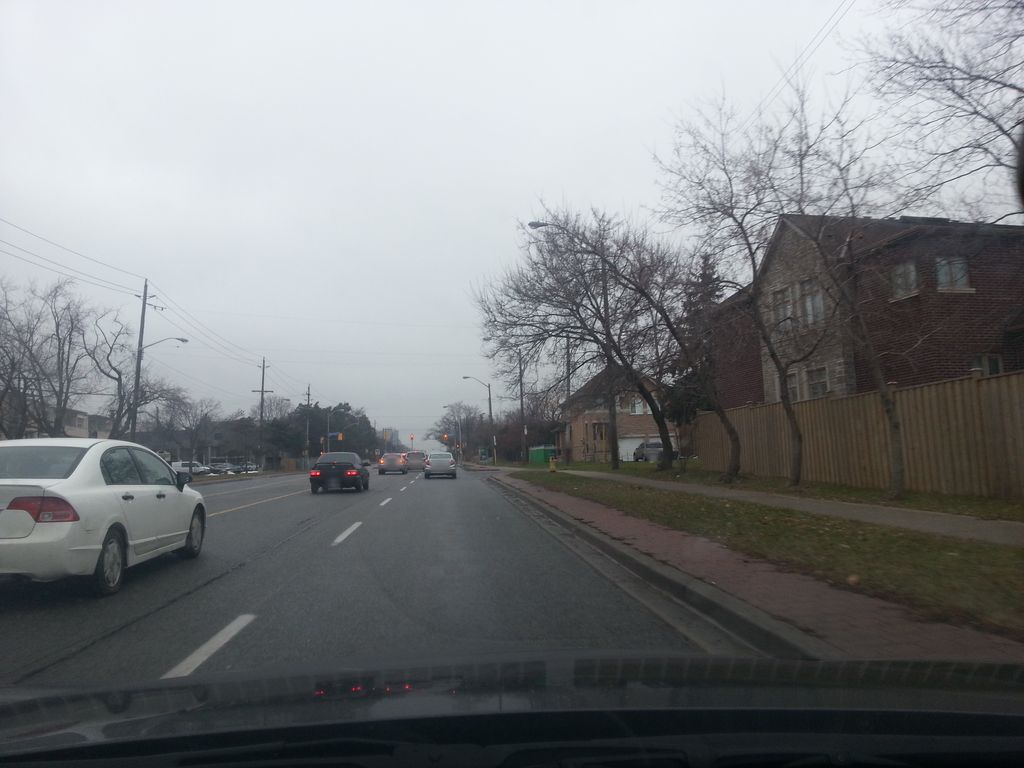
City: toronto